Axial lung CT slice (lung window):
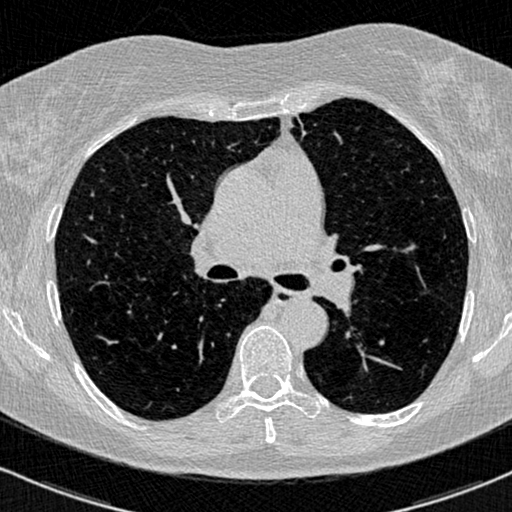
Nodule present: no